Question: I need jquery plugin which would transform my simple
'''
<select>
<option>text</option>
</select>
'''
In to fully customizable list something like a '<lu>' list or list of '<div>', i have found quite a lot of this kind of plugins, but none of them have option to type something in and set it as an option.
Lets say i have kind of list:
'''
<select>
<option value="text">text</option>
<option value="other">other</option>
</select>
'''
Now i want option transform into '<input type="text" />', and i'm quite sure there has to be plugin which does just that.
I have made an example how should it look, on the left is my current plugin and on the right is what i need, i know i could edit my current plugin but it's just way to big for me and it would take to much time.

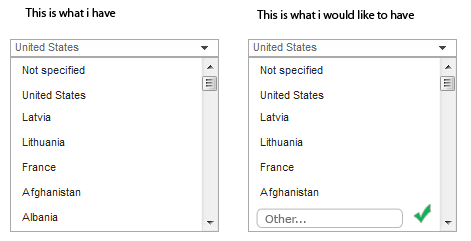
Answer: There is no jQuery plugin which does exactly that. However, there is a <URL>, which converts a select element to a html representation such that you can style the select menu. This plugin also offers a callback for formatting text, such that in our case, we could format our 'other' option into an input box.
Suppose we have the following select:
'''
<select name="otherselect" id="otherselect">
<option value="united-states">United States</option>
<option value="latvia" selected="selected">Latvia</option>
<option value="france">France</option>
<option>Other</option>
</select>
'''
We can create a selectmenu with this plugin using:
'''
$(function(){
selectMenu = $('select#otherselect').selectmenu({
style:'popup',
width: 300,
format: otherFormatting
});
});
'''
In here the function 'otherFormatting' is a function which will format our Other option. This is our function:
'''
var otherFormatting = function(text){
// if text contains 'Other' format into Other input box...
if ( text == "Other" ) {
var button = $('<input type="submit" onclick="selectOther(this)" value="select"/>');
var input = $('<input class="other" type="text" value="Other..."/>');
return $('<span/>')
.append(input)
.append(button)[0].outerHTML;
}
return text;
}
'''
The 'selectOther' function that is called when the button is clicked, is a function we will extend the plugin with. This function, activated when the button is clicked, will set the values of our select, such that we can easily submit it using a form. But also, set the value which is displayed in the new selectmenu (instead of showing an input box in the select box).
We need to extend this plugin, which is a <URL> basically. However, since the plugin binds some events which make it impossible for us to get the input field and button working, we need to unbind some of these. We do this when we open the select menu. For this we need to override the open function of the widget, call our function that unbinds some events and then open the menu using the original open function.
Putting this all together:
'''
<!DOCTYPE html>
<html>
<head>
<title>Demo Page for jQuery UI selectmenu</title>
<link type="text/css" href="../../themes/base/jquery.ui.all.css" rel="stylesheet" />
<link type="text/css" href="../../themes/base/jquery.ui.selectmenu.css" rel="stylesheet" />
<script type="text/javascript" src="https://ajax.googleapis.com/ajax/libs/jquery/1.7.2/jquery.min.js"></script>
<script type="text/javascript" src="../../ui/jquery.ui.core.js"></script>
<script type="text/javascript" src="../../ui/jquery.ui.widget.js"></script>
<script type="text/javascript" src="../../ui/jquery.ui.position.js"></script>
<script type="text/javascript" src="../../ui/jquery.ui.selectmenu.js"></script>
<style type="text/css">
body {font-size: 62.5%; font-family: "Verdana",sans-serif; }
fieldset { border: 0; }
label, select, .ui-select-menu { float: left; margin-right: 10px; }
select { width: 200px; }
</style>
<script type="text/javascript">
// We need to able to call the original open method, save intoIf you need to call original method
var fn_open = $.ui.selectmenu.prototype.open;
$.widget("ui.selectmenu", $.extend({}, $.ui.selectmenu.prototype, {
open : function() {
// Every the selectmenu is opened, unbind some events...
this._unbindEvents();
fn_open.apply(this, arguments);
},
_unbindEvents : function() {
var el = $(this.list).find('li:has(input.other)').eq(0);
// unbind events, we need a different event here...
el.unbind('mouseup');
el.unbind('mousedown');
el.bind('mousedown', function() {
// We need to call focus here explicitly
$(this).find('input.other').eq(0).focus();
// Empty field on click...
if ( $(this).find('input.other').eq(0).val() == 'Other...' )
$(this).find('input.other').eq(0).val("");
});
// Unbind keydown, because otherwise we cannot type in our textfield....
this.list.unbind('keydown');
// We only need to return false on the mousedown event.
this.list.unbind('mousedown.selectmenu mouseup.selectmenu');
this.list.bind('mousedown', function() {
return false;
});
},
selectOther : function(el) {
var button = $(el);
// li item contains the index
var itemIndex = button.parent().parent().parent().data('index');
var changed = itemIndex != this._selectedIndex();
// Get the value of the input field
var newVal = button.prev().val();
this.index(itemIndex);
// Update the display value in the styled select menu.
this.newelement.find('.' + this.widgetBaseClass + '-status').html(newVal);
// Update the value and html of the option in the original select.
$(this.element[0].options[itemIndex]).val(newVal).html(newVal);
// Call the select, change and close methods
var e = jQuery.Event("mouseup");
this.select(e);
if ( changed )
this.change(e);
this.close(e);
}
}));
var selectMenu;
$(function(){
selectMenu = $('select#otherselect').selectmenu({
style:'popup',
width: 300,
format: otherFormatting
});
});
function selectOther(el) {
// Call our self defined selectOther function.
selectMenu.selectmenu('selectOther', el);
}
//a custom format option callback
var otherFormatting = function(text){
// if text contains 'Other' format into Other input box...
if ( text == "Other" ) {
var button = $('<input type="submit" onclick="selectOther(this)" value="select"/>');
var input = $('<input class="other" type="text" value="Other..."/>');
return $('<span/>')
.append(input)
.append(button)[0].outerHTML;
}
return text;
}
</script>
</head>
<body>
<h2>Select with Other option input field</h2>
<fieldset>
<label for="otherselect">Select a value:</label>
<select name="otherselect" id="otherselect">
<option value="united-states">United States</option>
<option value="latvia" selected="selected">Latvia</option>
<option value="france">France</option>
<option>Other</option>
</select>
</fieldset>
<button onclick="console.log($('#otherselect').val());">Test</button>
</body>
</html>
'''
To try this, <URL>. Ofcourse you can replace the button with an image.